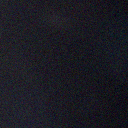
Screen state: off